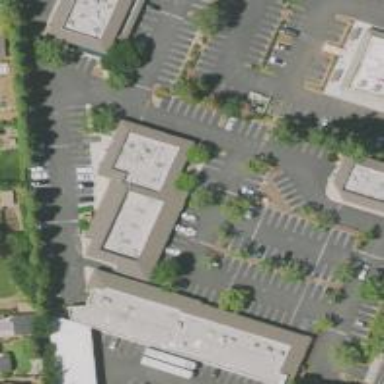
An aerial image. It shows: Asphalt parking space.